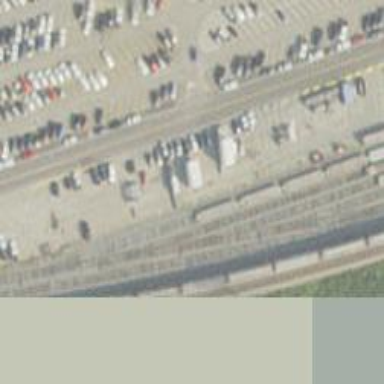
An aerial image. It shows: Railway yard used for servicing trains.